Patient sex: M
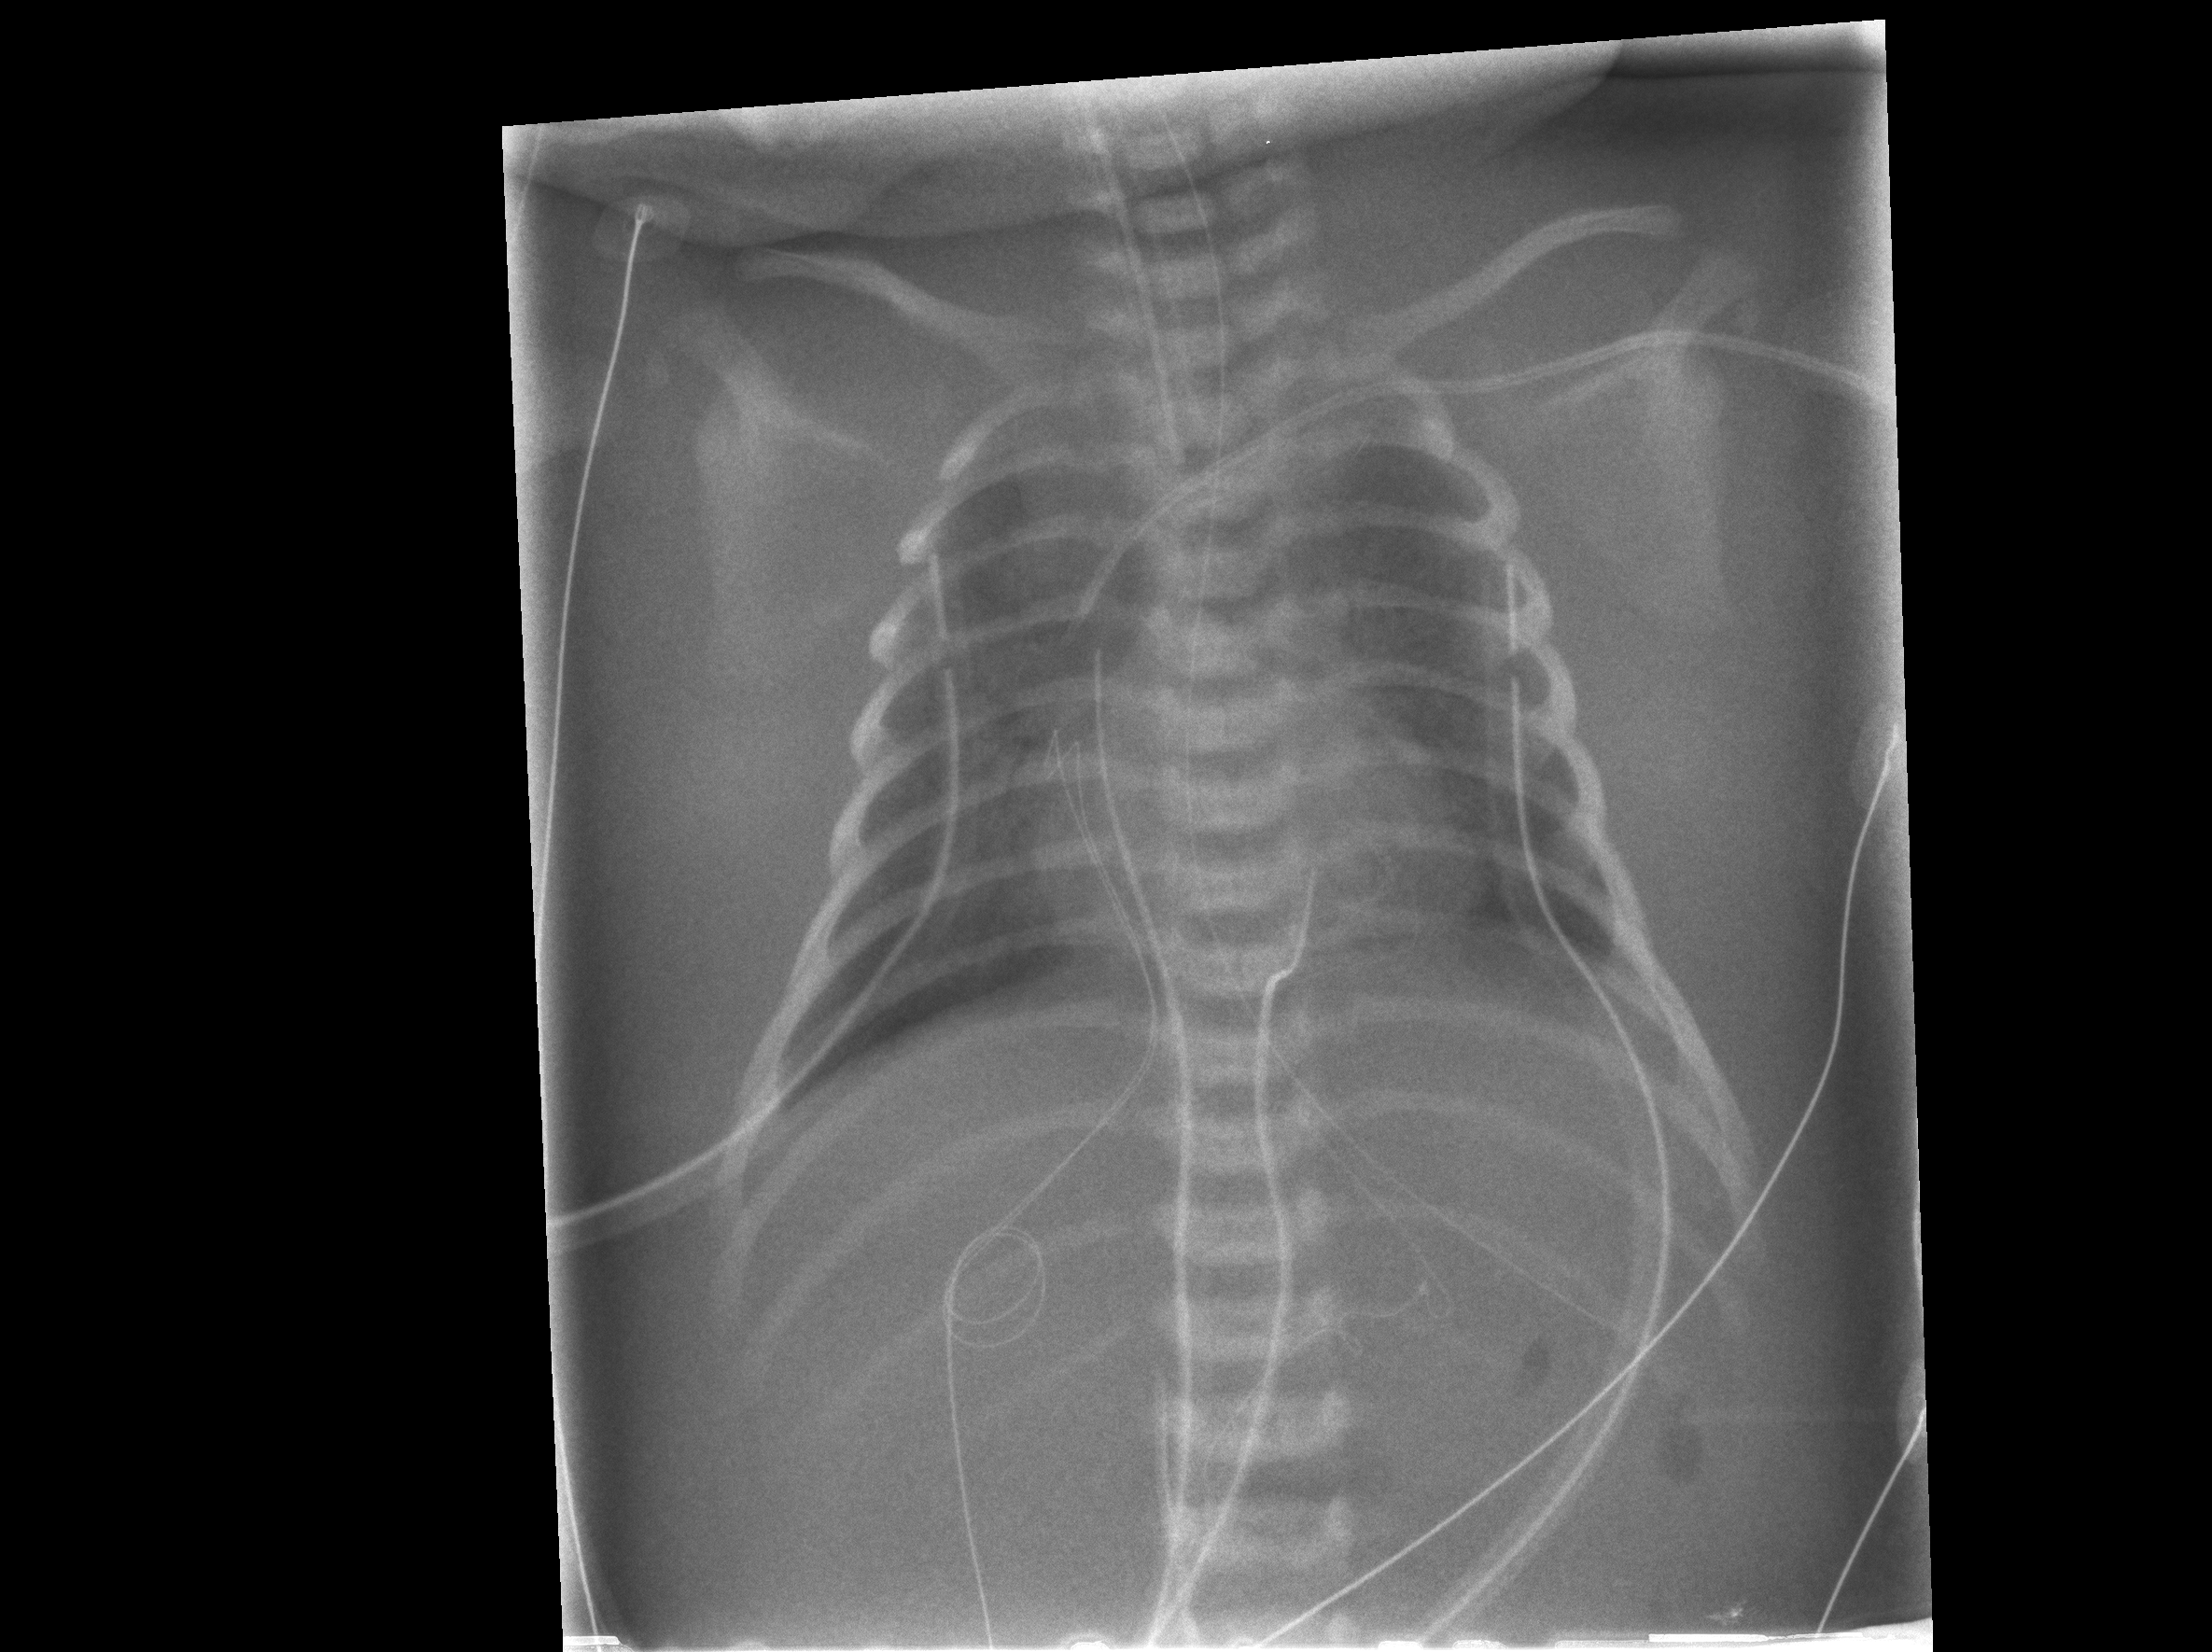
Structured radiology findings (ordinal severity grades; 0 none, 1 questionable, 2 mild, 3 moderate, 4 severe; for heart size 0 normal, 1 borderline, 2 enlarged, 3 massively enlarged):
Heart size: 0
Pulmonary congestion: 2
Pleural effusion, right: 0
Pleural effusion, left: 0
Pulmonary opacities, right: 2
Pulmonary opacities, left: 2
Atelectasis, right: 0
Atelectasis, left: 0